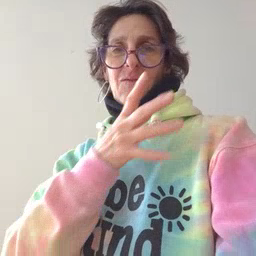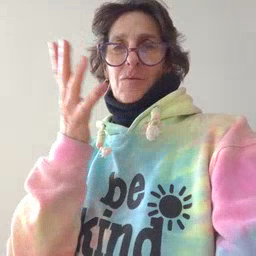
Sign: farm